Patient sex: M
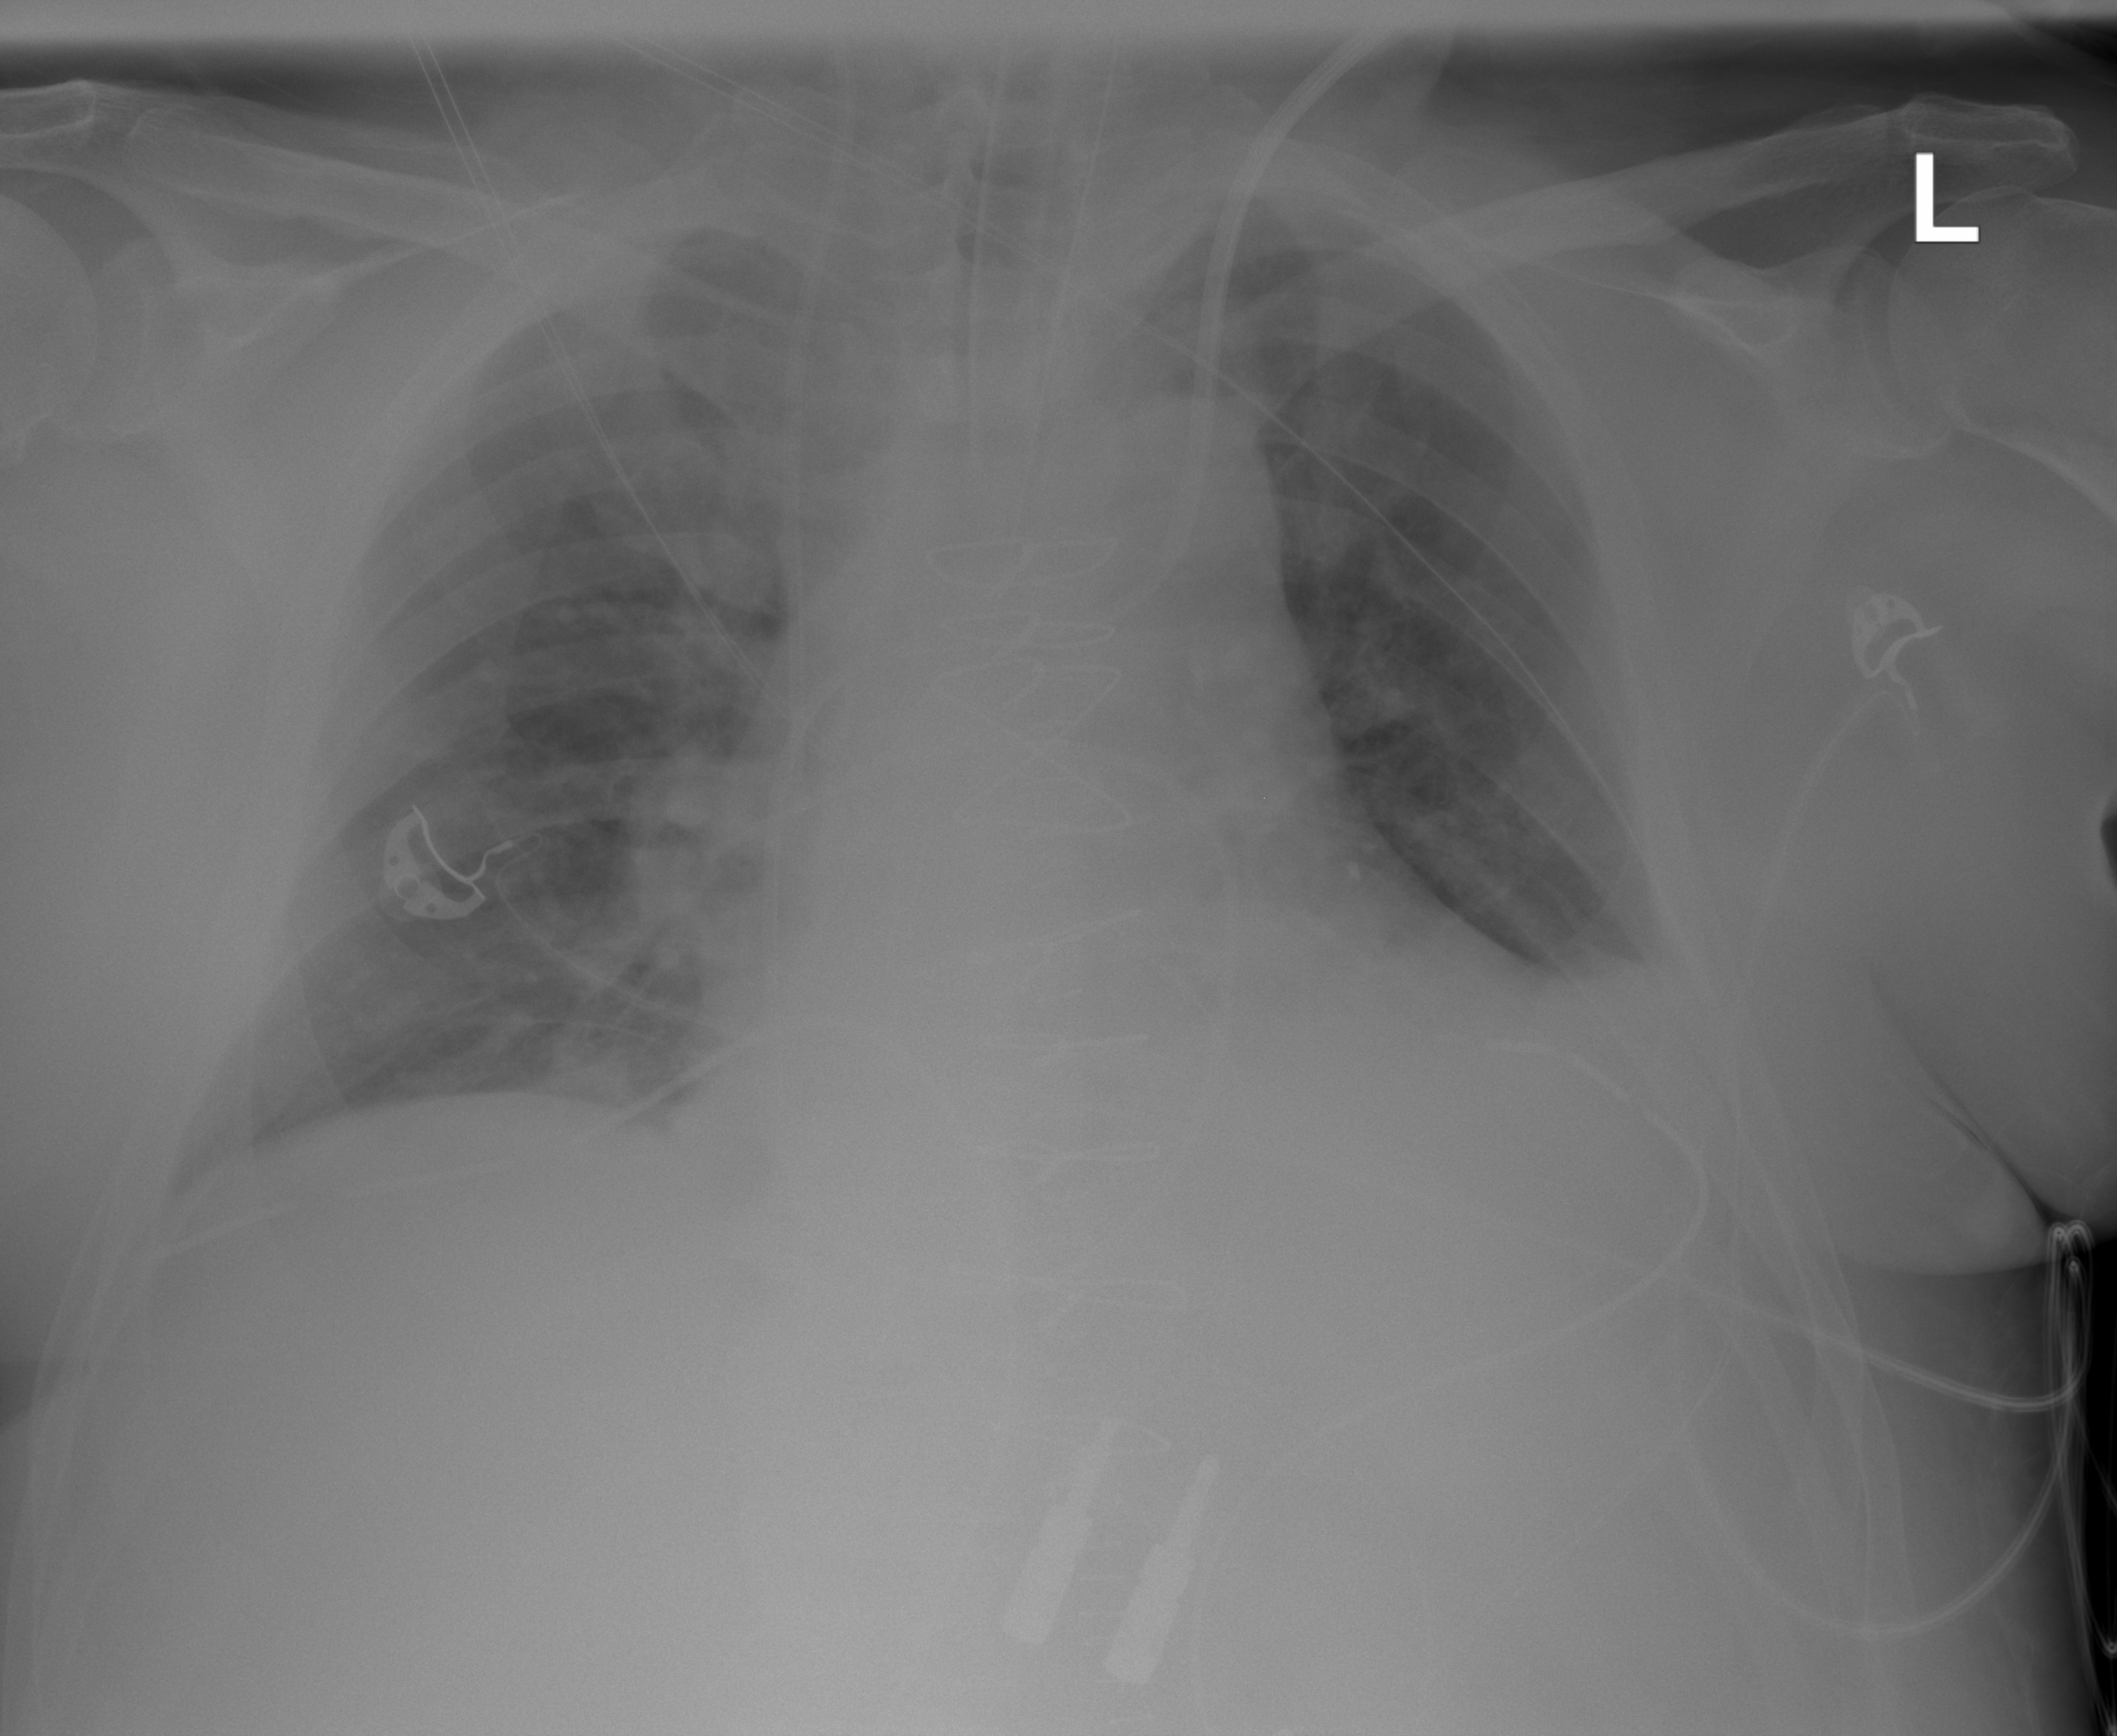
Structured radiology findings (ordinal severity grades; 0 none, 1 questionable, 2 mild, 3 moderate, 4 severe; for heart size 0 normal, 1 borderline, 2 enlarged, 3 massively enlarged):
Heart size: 2
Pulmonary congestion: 2
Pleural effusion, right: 0
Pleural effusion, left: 2
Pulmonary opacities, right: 2
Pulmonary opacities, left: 0
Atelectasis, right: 2
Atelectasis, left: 2